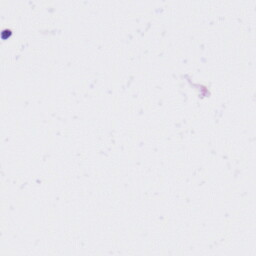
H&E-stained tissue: Liver